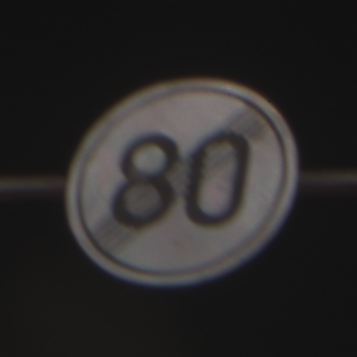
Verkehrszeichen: EndeGeschwindigkeit80
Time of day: Night
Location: Outdoor (Urban)
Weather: PartlyCloudy
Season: NotSpecified
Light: Artificial